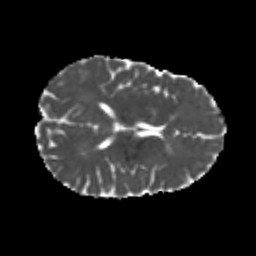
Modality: MD
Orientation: axial
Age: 25
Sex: female
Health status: healthy
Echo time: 0.074 s